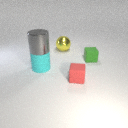
large cyan rubber cylinder to the left of small green rubber cube